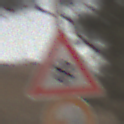
Verkehrszeichen: SchneeOderEisglaette
Zusatzzeichen unten: VerbotUeberholenEinspurigeFahrzeuge
Umgebung: Outdoor, RoadRail
Tageszeit: SunriseSunset
Wetter: PartlyCloudy
Licht: Natural
Jahreszeit: NotSpecified
Kontrast: LowContrast